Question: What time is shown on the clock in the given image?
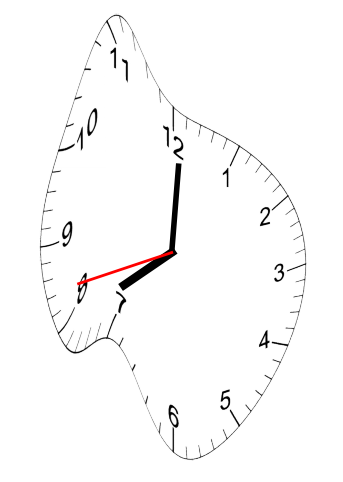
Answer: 08:00:42